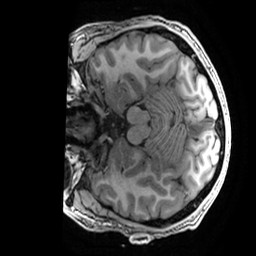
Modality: T1w
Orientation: axial